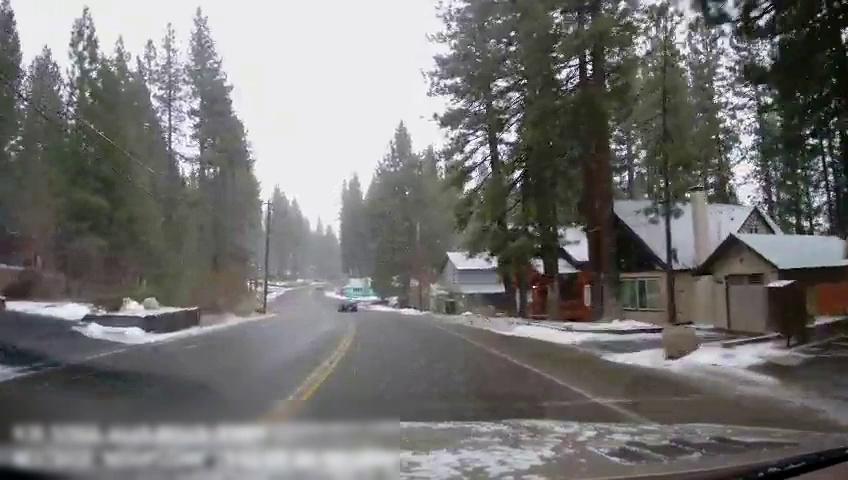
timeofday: Day
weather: Snowy
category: Drivable Space
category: Vehicles | Truck
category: Vehicles | Car
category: Lanes | Opposite Lane
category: Lanes | Opposite Lane
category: Lanes | Current Lane
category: Lanes | Opposite Lane
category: Lanes | Current Lane